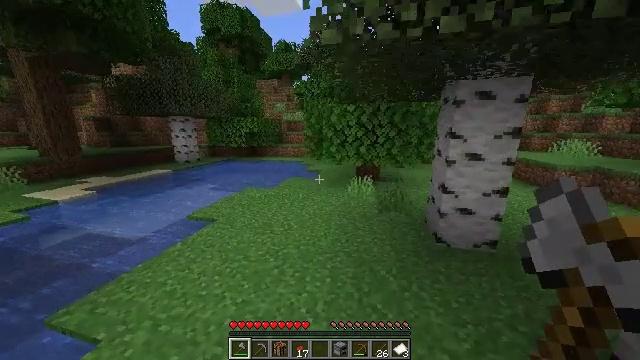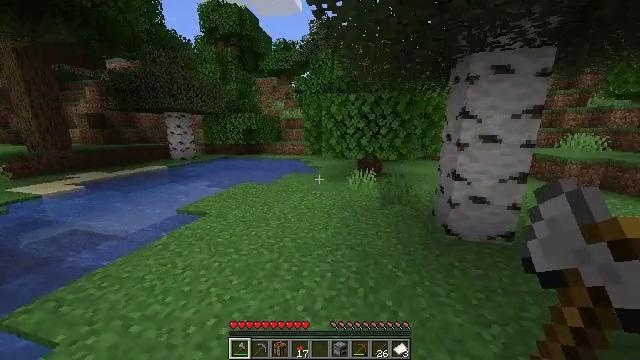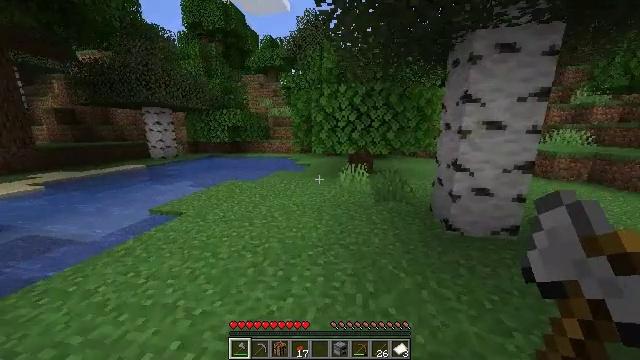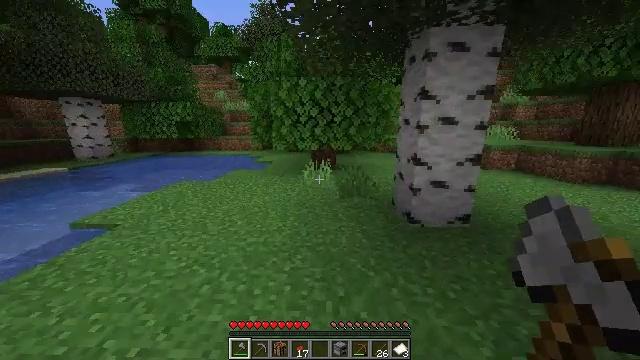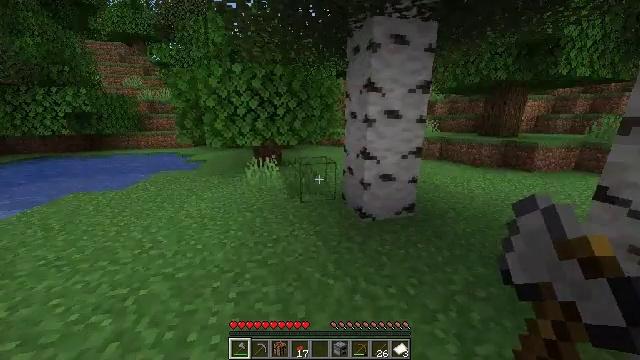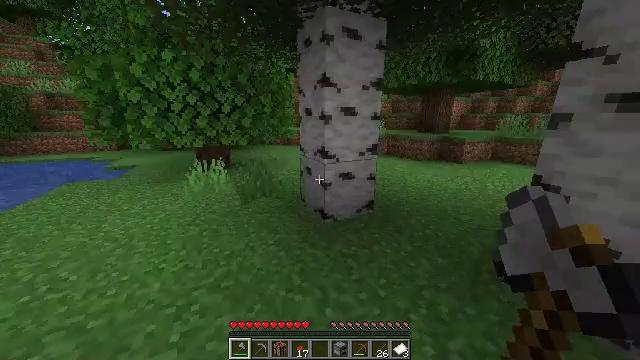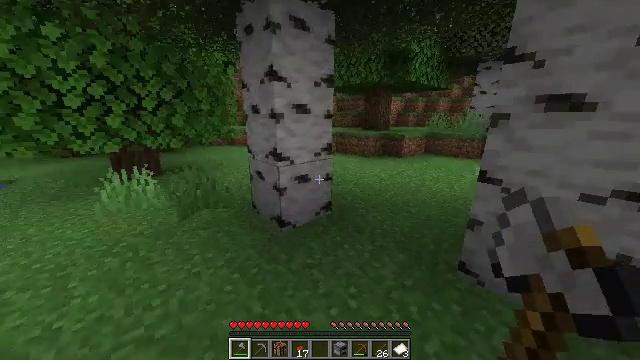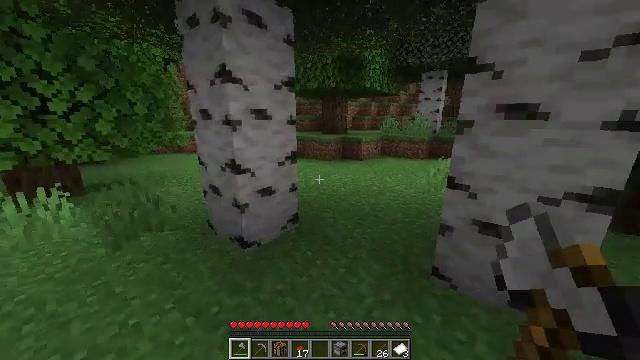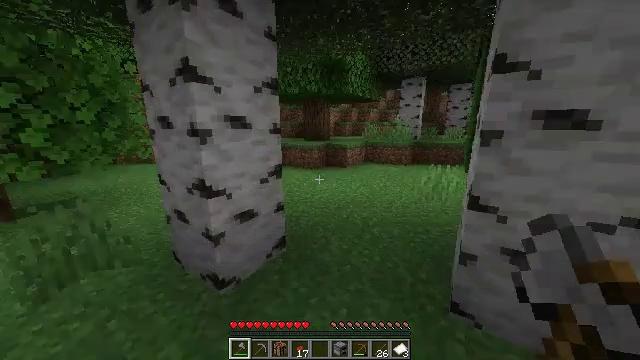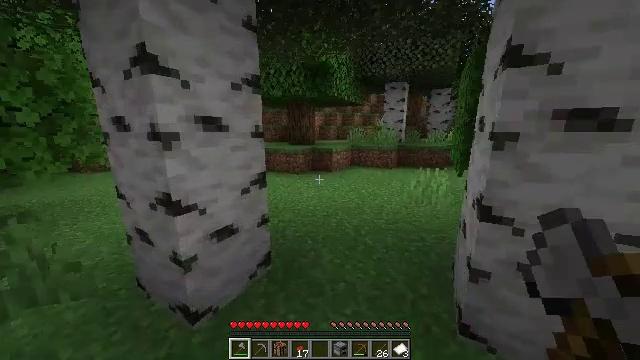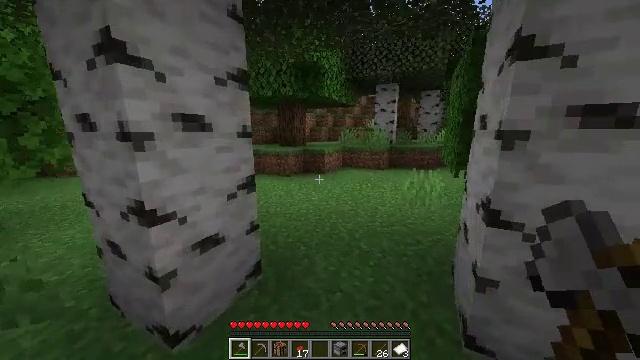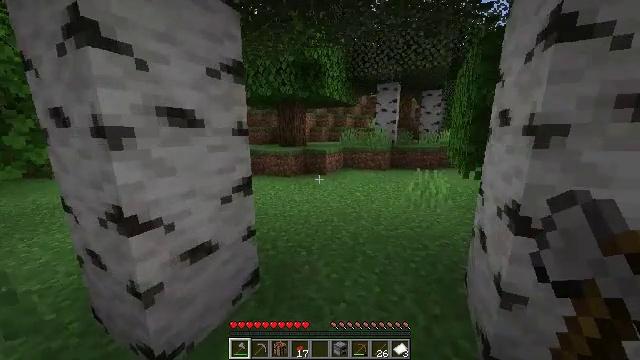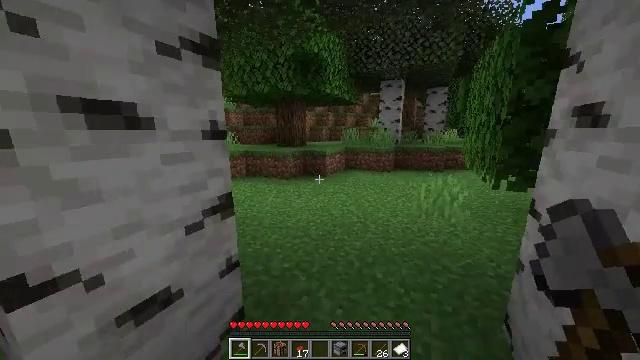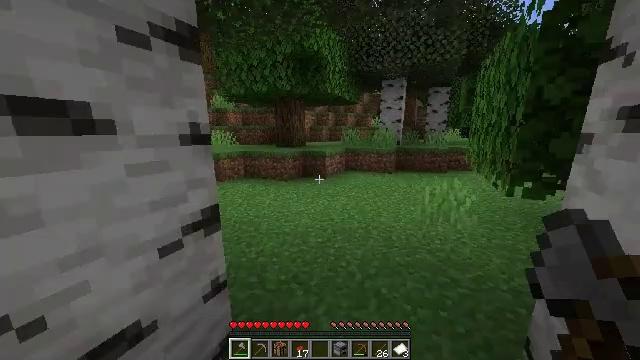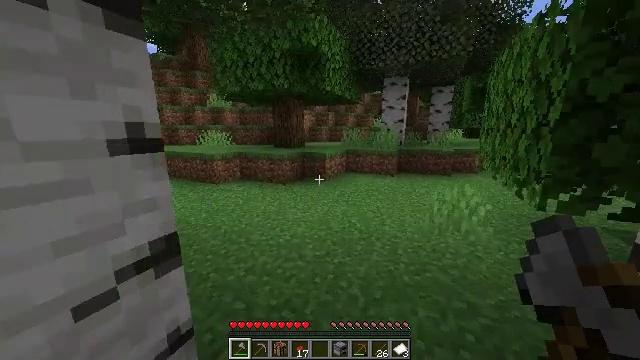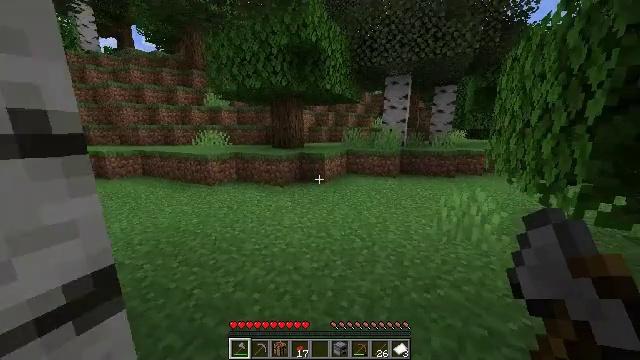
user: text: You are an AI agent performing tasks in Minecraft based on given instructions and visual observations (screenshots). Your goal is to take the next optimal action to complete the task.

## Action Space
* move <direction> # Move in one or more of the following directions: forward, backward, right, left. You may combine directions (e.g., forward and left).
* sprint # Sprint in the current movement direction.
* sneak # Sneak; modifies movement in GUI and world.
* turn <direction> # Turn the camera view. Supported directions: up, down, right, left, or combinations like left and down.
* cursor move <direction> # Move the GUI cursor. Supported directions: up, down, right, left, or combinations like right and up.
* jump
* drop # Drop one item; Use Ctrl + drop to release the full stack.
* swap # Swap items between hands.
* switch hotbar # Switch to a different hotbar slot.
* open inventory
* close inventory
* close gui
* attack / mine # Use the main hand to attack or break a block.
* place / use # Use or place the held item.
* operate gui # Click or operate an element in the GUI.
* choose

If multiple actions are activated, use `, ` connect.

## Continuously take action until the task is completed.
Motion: motion action
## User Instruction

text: Hunt a sheep.
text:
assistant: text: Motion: move forward
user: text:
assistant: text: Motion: move forward, turn right
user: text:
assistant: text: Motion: move forward, turn right and down
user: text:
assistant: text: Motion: move forward, turn right and down
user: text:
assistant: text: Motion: move forward, turn right
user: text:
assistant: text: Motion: move forward, turn right
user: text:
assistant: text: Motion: move forward, turn right and up
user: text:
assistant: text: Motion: move forward, turn right and up
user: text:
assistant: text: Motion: move forward, turn right
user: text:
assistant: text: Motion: move forward, turn right
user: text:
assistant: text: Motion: move forward
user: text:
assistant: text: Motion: move forward
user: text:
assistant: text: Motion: move forward
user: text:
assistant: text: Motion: move forward
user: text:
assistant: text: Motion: move forward
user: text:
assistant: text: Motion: move forward
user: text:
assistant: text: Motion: move forward
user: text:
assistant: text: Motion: move forward
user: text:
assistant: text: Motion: move forward, turn left and up
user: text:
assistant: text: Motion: move forward, turn left and up
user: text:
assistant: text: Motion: move forward, turn left and up
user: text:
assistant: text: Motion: move forward, turn left and up
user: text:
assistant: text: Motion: move forward, turn left
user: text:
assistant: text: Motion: move forward, turn left
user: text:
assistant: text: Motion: move forward
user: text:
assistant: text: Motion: move forward
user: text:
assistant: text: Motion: move forward
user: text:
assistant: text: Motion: move forward
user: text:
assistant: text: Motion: move forward
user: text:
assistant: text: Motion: move forward, turn left